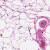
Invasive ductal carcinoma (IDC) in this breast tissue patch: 0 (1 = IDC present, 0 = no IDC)